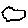
Label: cloud